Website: walmart
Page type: customer-info-address
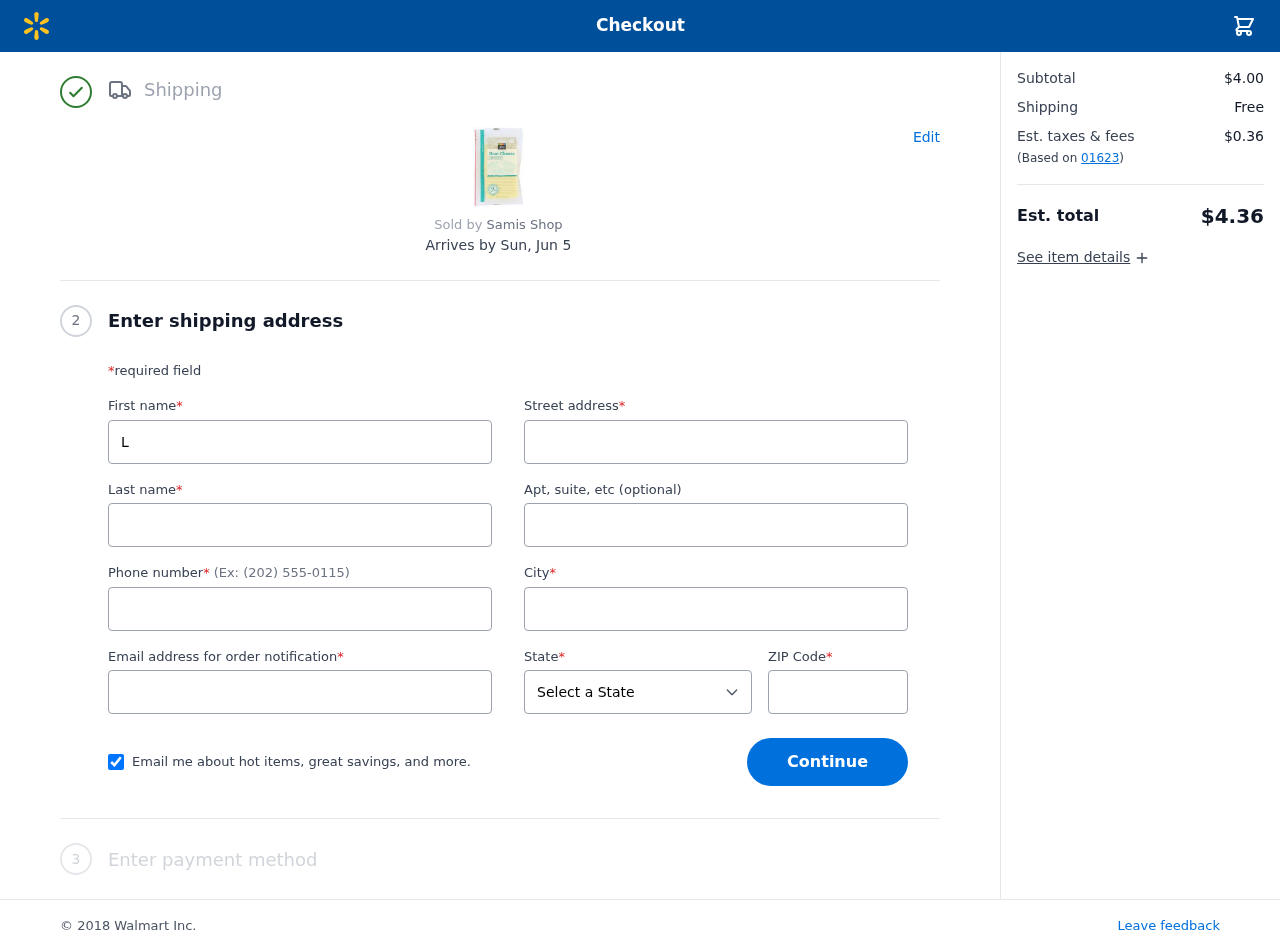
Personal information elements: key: PII_CITY
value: West Brooke
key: PII_EMAIL
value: lindaellis@gmail.com
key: PII_FIRSTNAME
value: Linda
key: PII_LASTNAME
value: Ellis
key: PII_PHONE
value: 7017471692
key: PII_POSTCODE
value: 01623
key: PII_STATE
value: Kansas
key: PII_STREET
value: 6418 Larson Mills Apt. 655
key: PII_STREET2
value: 2041 Armstrong Bypass
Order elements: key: ORDER_DELIVERY_DATE
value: Sun, Jun 5
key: ORDER_SUBTOTAL
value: $4.00
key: ORDER_SHIPPING_COST
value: Free
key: ORDER_TAX
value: $0.36
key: ORDER_TOTAL
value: $4.36